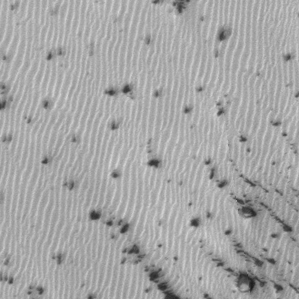
Label: frost